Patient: sex M, age 52
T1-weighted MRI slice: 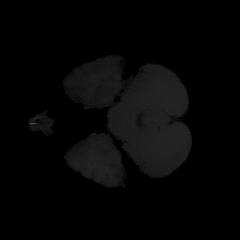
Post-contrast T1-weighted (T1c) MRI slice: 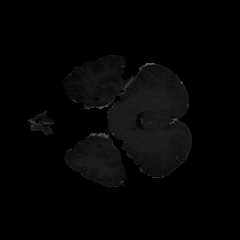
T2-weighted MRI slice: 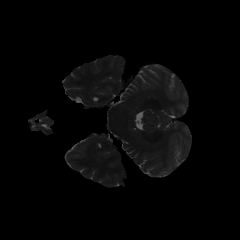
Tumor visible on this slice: no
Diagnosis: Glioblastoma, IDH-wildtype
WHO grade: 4